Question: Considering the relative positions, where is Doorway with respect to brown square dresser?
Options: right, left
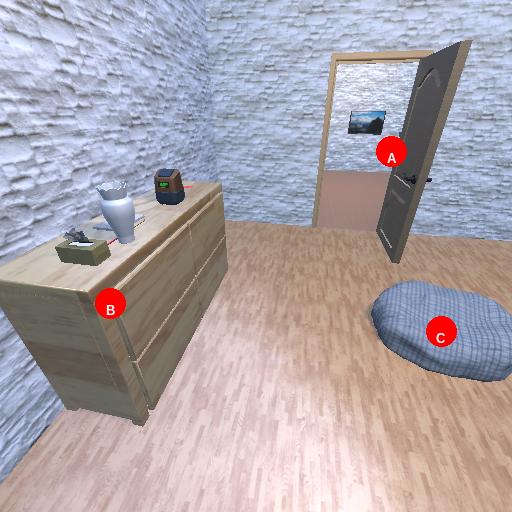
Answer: right